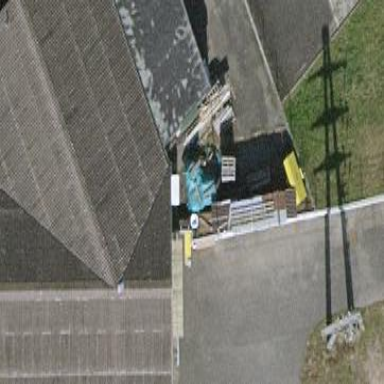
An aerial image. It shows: Industrial building.